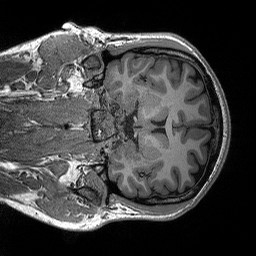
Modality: T1w
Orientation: coronal
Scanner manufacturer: siemens
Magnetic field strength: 3 T
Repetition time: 2.3 s
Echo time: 0.00298 s